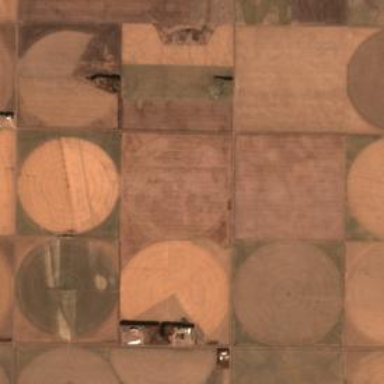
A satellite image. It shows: Farmland with pivot irrigation system.